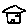
Label: house